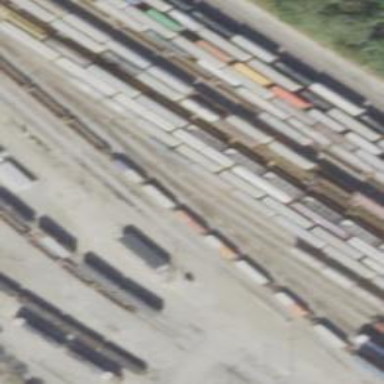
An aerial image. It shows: Railway yard used for servicing trains.